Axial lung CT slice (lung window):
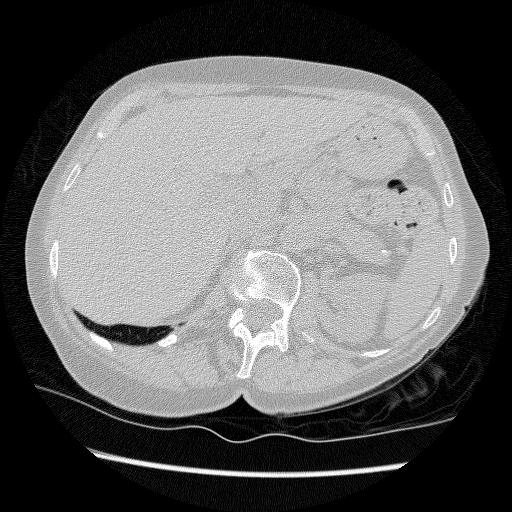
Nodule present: no